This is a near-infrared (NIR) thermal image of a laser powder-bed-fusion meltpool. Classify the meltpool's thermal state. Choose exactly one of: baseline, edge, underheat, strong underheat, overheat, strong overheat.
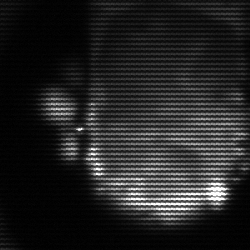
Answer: baseline